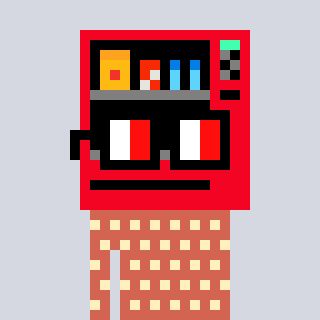
a pixel art character with square glasses with black frames and red eyes, a vending machine-shaped head and a peachy-colored body on a cool background